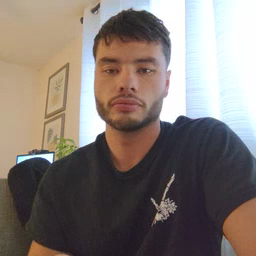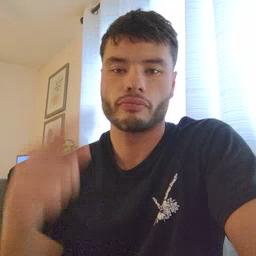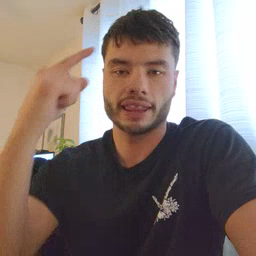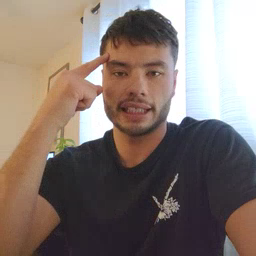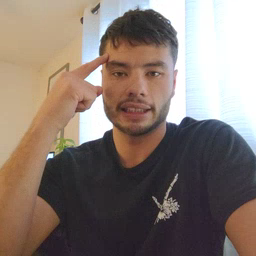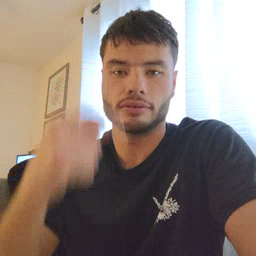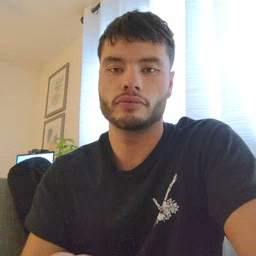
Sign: think